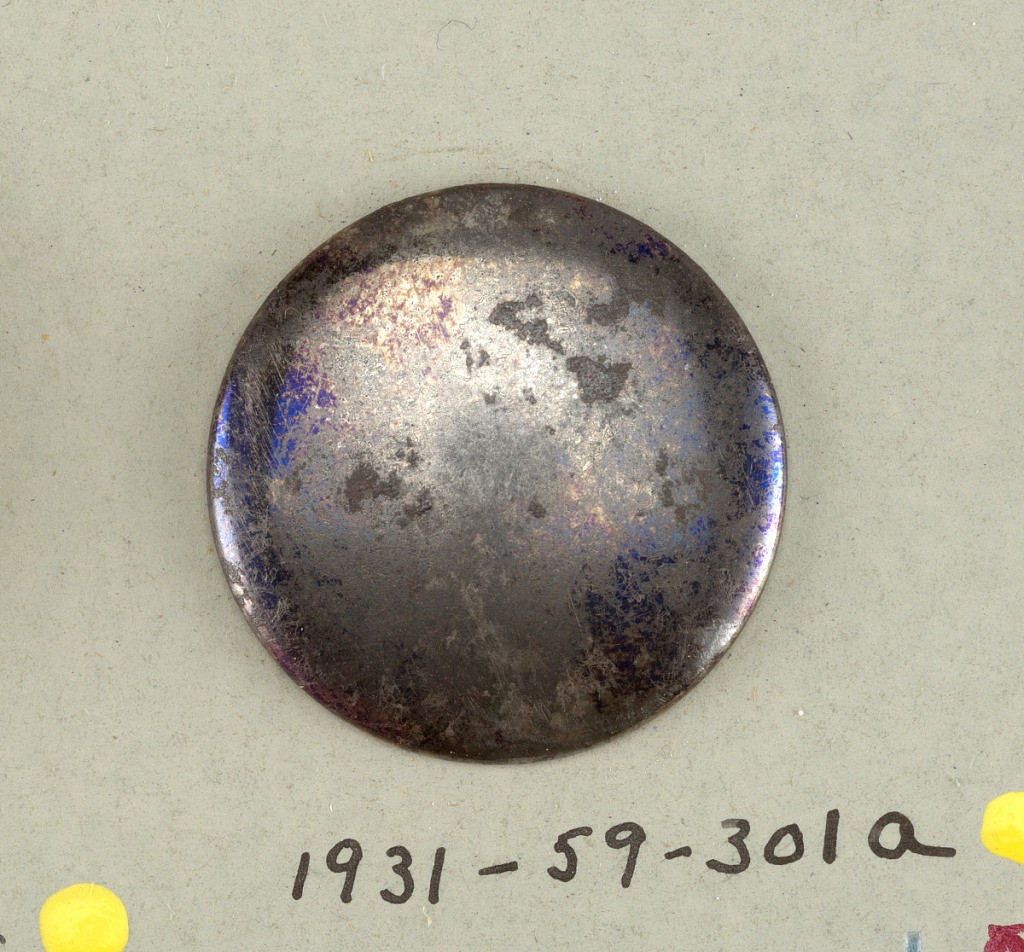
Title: Button
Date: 19th century
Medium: steel
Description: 1931-59-301-a: circular, slightly convex buttons, of blued steel ...